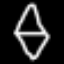
Label: diamond